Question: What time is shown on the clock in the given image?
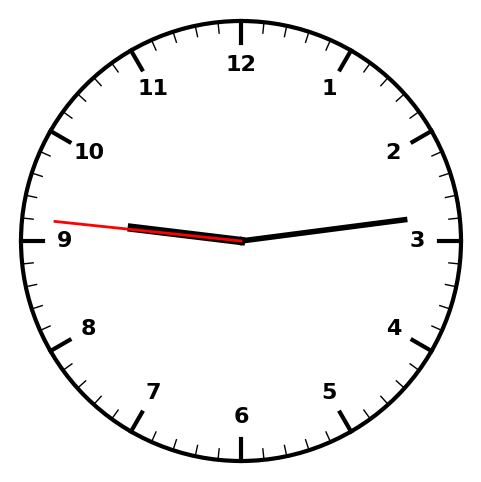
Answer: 09:13:46